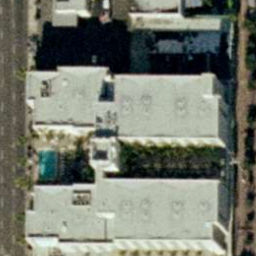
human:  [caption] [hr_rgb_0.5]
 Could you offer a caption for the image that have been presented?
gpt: There are some cars on the road beside the buildings .

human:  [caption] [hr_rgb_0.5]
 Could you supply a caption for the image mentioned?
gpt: Buildings and roads .

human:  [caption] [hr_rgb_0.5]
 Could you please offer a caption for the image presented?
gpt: There are some buildings arranged neatly .

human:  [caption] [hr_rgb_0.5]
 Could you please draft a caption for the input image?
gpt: There are buildings and roads .

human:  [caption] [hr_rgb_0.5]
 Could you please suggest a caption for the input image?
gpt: The cars parked on the roadside outside the buildings .